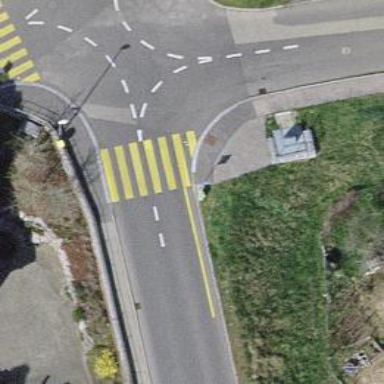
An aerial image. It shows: Marked crossing on the road.